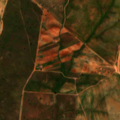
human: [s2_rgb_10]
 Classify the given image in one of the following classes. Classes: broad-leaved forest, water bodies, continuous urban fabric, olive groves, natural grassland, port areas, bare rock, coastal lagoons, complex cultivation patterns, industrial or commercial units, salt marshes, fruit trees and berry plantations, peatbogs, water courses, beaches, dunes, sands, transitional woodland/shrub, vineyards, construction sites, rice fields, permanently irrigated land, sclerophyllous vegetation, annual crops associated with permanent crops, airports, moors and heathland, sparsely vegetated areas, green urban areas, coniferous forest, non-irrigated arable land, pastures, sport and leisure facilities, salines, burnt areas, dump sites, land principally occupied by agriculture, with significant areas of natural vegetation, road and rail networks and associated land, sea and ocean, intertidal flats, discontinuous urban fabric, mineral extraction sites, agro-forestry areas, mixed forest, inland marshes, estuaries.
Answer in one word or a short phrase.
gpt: continuous urban fabric